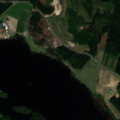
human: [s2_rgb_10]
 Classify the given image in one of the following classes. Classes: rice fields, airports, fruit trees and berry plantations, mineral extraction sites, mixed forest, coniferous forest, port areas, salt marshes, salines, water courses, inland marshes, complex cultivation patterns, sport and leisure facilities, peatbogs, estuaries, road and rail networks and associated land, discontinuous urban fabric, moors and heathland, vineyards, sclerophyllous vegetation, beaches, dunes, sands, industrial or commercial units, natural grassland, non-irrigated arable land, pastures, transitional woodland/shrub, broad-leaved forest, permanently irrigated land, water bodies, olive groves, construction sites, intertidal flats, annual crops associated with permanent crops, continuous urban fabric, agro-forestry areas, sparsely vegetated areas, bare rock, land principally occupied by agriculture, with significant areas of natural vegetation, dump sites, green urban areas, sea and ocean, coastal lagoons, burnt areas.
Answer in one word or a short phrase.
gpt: non-irrigated arable land, land principally occupied by agriculture, with significant areas of natural vegetation, coniferous forest, mixed forest, water bodies